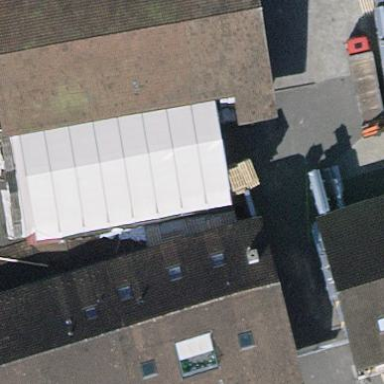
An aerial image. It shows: View of roof of building.